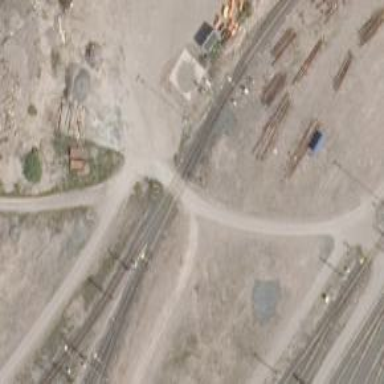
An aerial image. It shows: Level crossing along the railway.